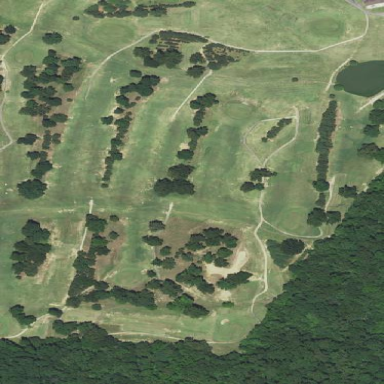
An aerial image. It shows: Golf course.